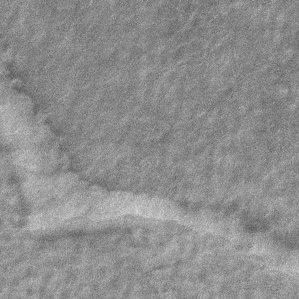
Label: frost